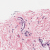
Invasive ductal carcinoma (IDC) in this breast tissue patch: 0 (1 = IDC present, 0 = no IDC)